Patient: sex M, age 51
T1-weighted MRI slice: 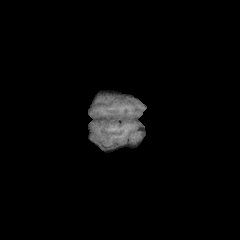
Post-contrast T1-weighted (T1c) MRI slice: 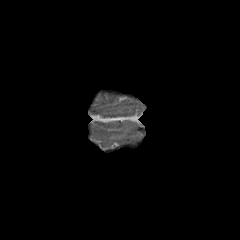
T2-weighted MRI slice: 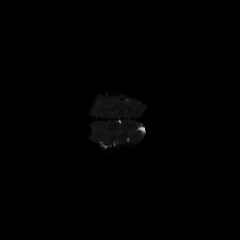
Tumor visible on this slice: yes
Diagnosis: Astrocytoma, IDH-mutant
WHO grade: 4